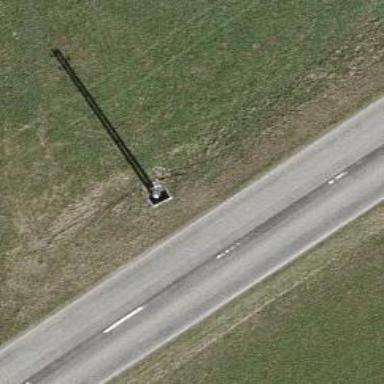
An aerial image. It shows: Minor power line with three cables.